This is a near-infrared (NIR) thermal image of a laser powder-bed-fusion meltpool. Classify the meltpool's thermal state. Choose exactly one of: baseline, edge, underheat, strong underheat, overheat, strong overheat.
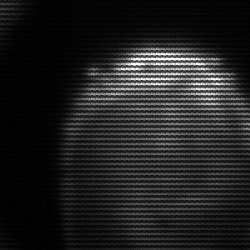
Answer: edge